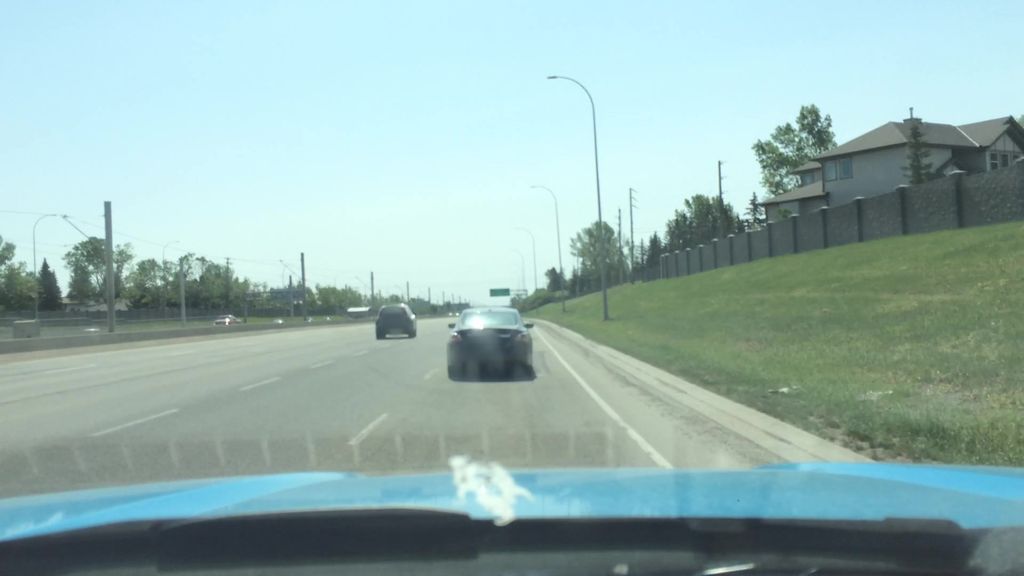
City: calgary